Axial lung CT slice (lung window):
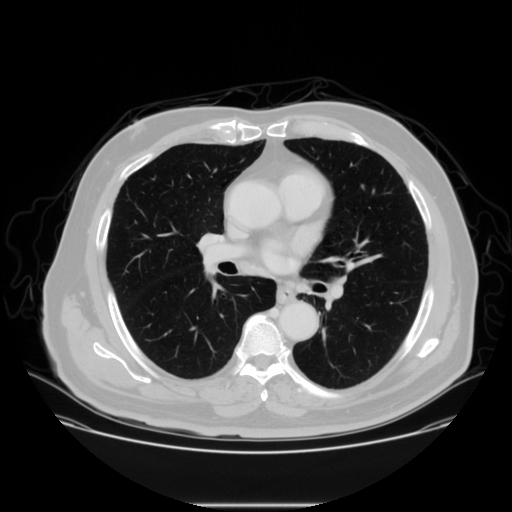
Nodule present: no